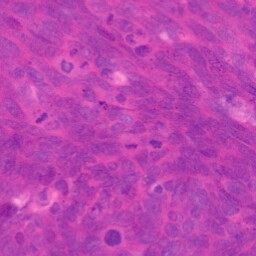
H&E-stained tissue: Colon